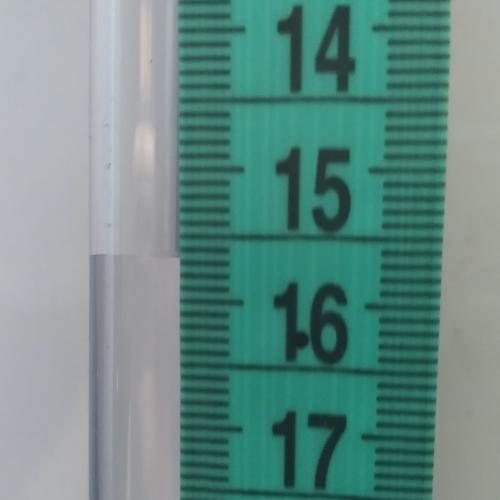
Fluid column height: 15.7 cm